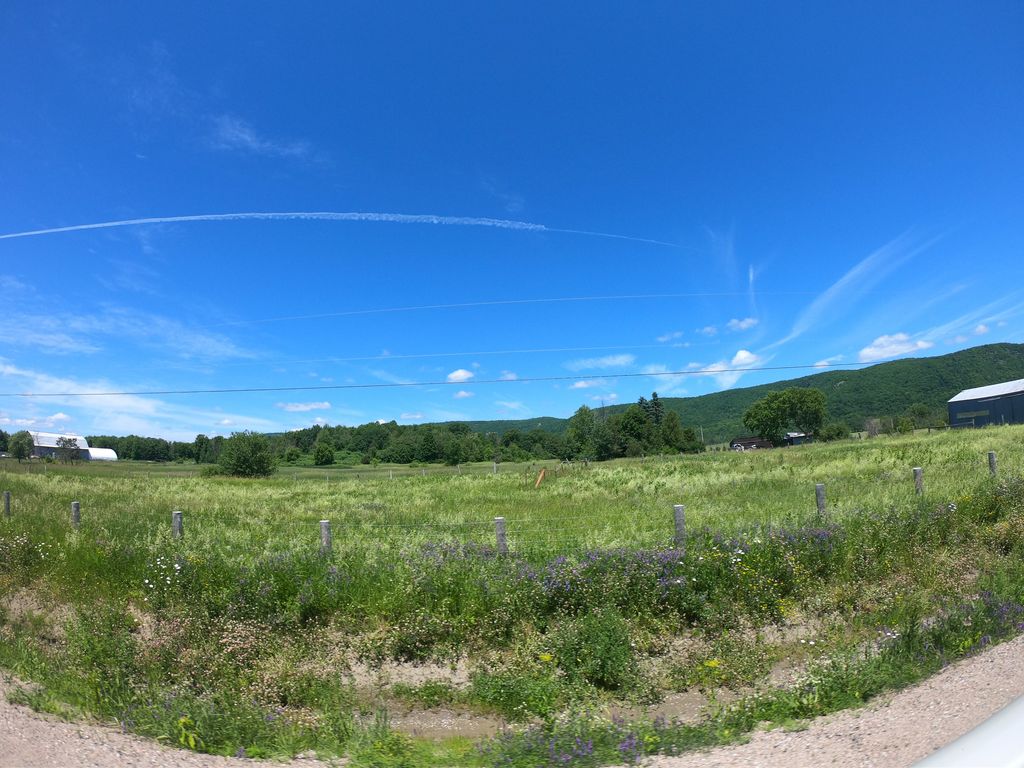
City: ottawa-gatineau